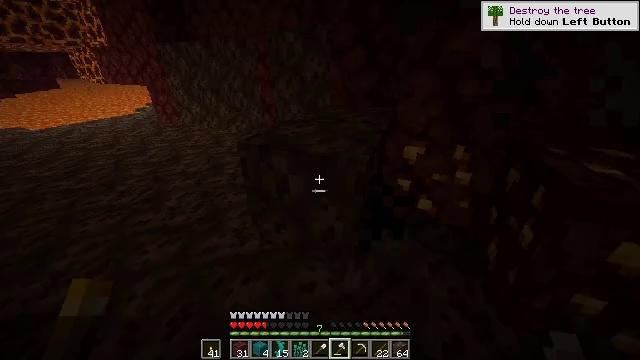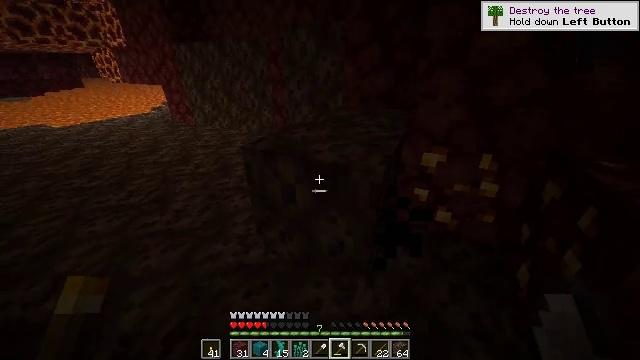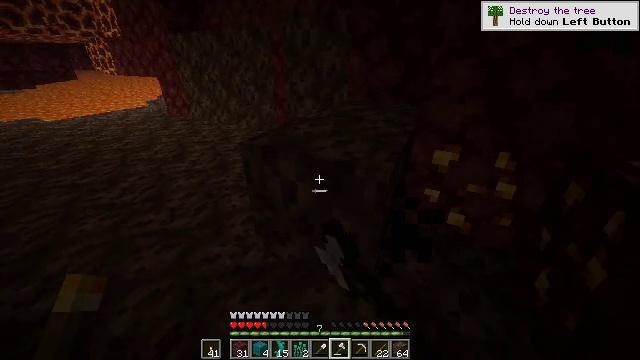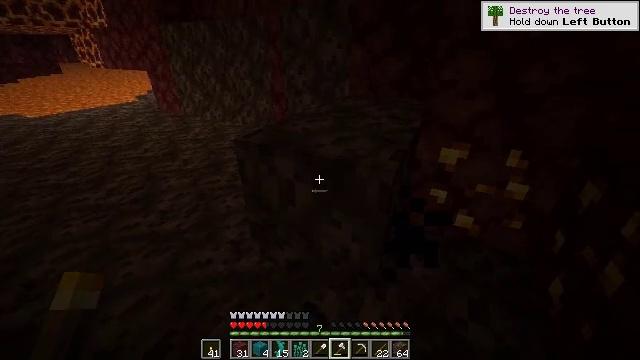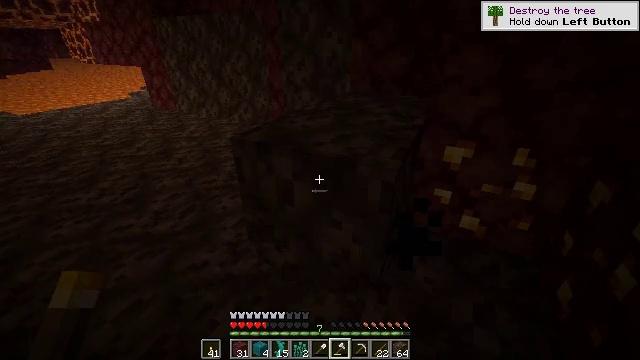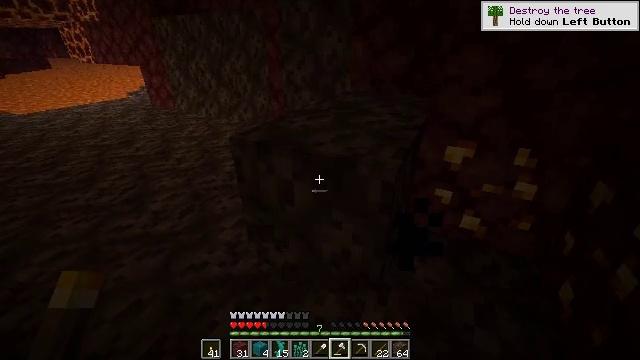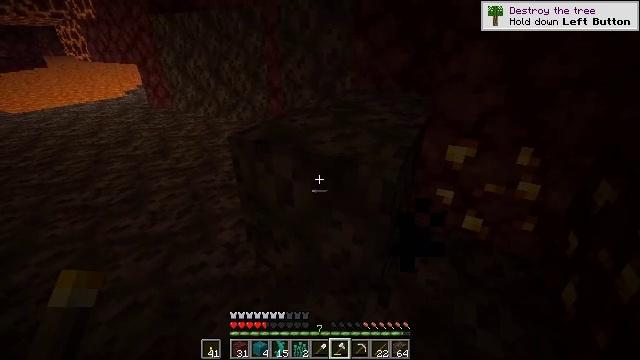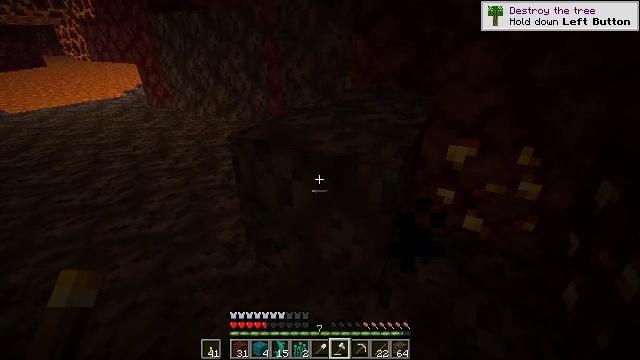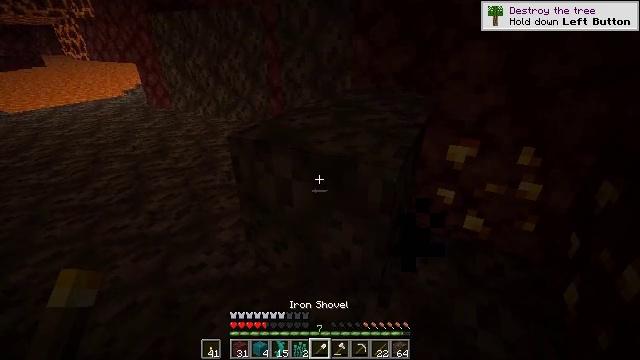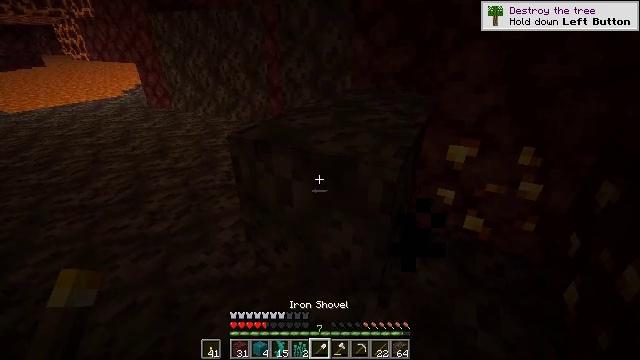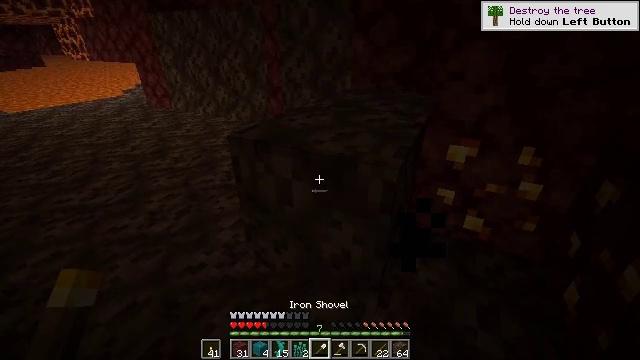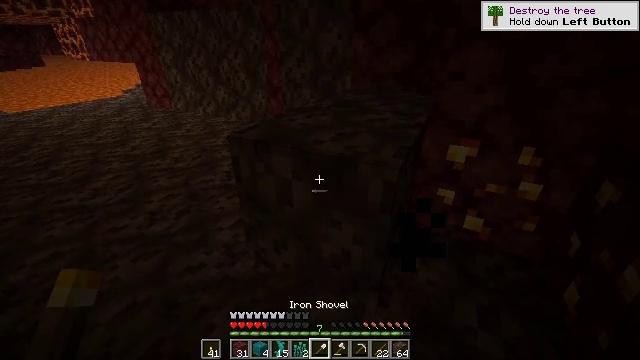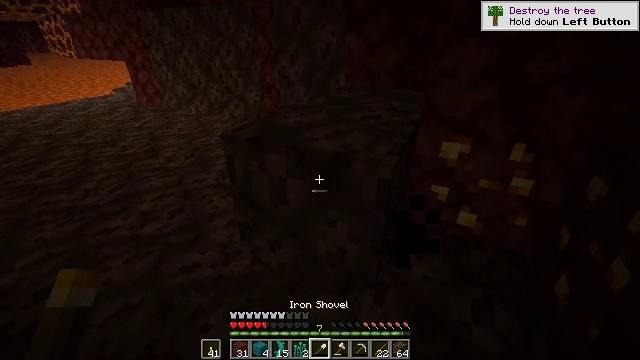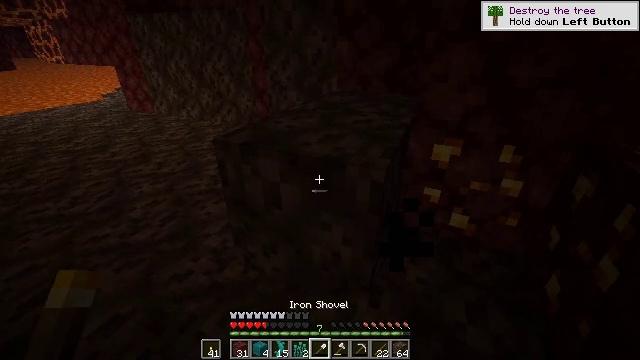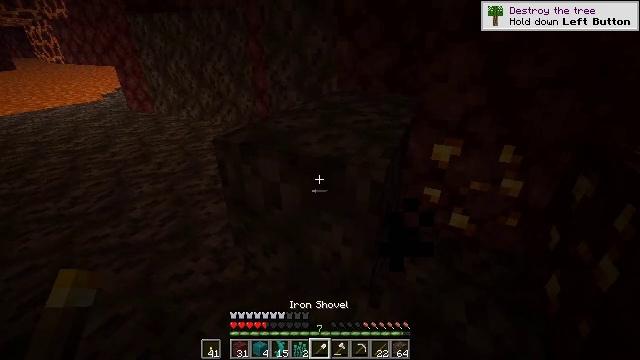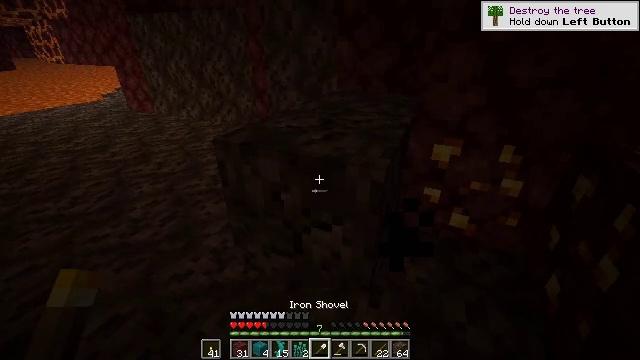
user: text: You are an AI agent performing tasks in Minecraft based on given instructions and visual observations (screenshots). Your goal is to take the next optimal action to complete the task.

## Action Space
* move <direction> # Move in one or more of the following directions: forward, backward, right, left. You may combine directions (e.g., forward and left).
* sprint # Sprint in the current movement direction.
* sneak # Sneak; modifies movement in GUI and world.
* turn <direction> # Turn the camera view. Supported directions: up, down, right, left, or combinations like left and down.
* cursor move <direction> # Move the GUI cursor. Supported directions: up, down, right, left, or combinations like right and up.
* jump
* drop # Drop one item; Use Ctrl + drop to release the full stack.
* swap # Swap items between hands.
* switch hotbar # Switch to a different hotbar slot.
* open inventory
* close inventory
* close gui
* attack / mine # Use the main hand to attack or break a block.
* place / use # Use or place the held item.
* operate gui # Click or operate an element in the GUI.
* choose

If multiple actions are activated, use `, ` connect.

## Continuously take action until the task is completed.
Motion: motion action
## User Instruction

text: Mine the soul sand in the Nether.
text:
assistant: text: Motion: attack / mine
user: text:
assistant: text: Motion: turn left, attack / mine
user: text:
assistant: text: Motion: no_op
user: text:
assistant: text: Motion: no_op
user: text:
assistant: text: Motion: no_op
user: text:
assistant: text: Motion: no_op
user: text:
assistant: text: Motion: no_op
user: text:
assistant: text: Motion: no_op
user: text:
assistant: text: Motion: no_op
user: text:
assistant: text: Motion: no_op
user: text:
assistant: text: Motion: no_op
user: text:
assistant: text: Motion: turn right
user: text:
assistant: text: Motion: turn right
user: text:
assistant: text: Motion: no_op
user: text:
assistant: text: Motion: attack / mine
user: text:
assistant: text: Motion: attack / mine
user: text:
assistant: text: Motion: attack / mine
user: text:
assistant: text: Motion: attack / mine
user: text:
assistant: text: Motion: attack / mine
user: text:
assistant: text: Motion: move forward and move left, attack / mine
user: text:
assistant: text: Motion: move forward and move left, turn right, attack / mine
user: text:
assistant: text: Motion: move forward and move left, turn right and up, attack / mine
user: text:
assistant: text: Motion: turn right and up, attack / mine
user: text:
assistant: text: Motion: turn right, attack / mine
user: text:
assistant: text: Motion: turn right, attack / mine
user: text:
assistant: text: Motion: attack / mine
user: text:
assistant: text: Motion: attack / mine
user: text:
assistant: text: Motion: move forward, attack / mine
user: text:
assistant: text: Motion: move forward, attack / mine
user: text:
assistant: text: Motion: move forward, attack / mine